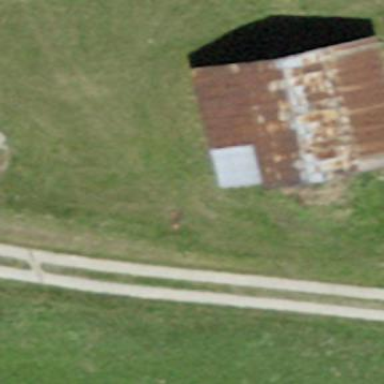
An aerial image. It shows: Shed building.